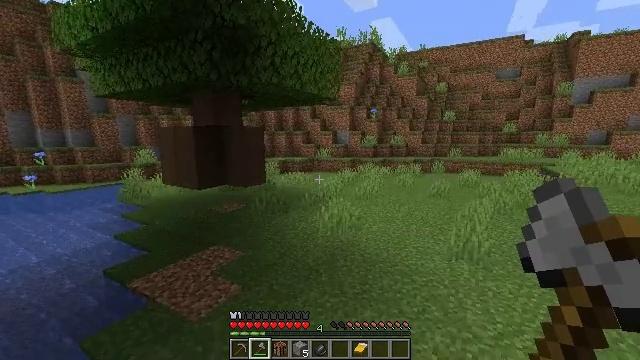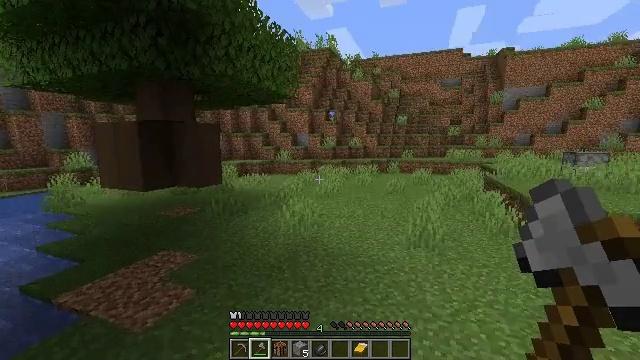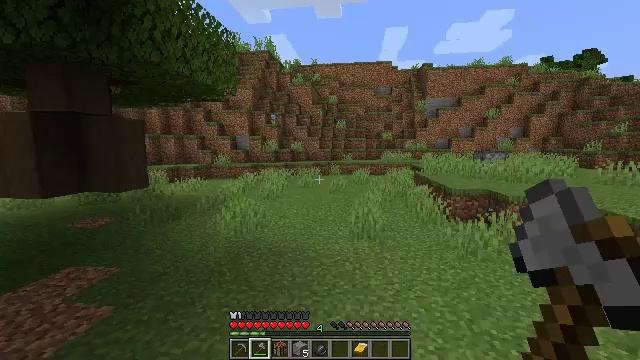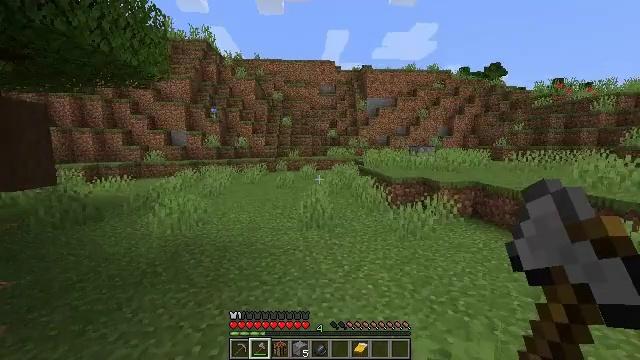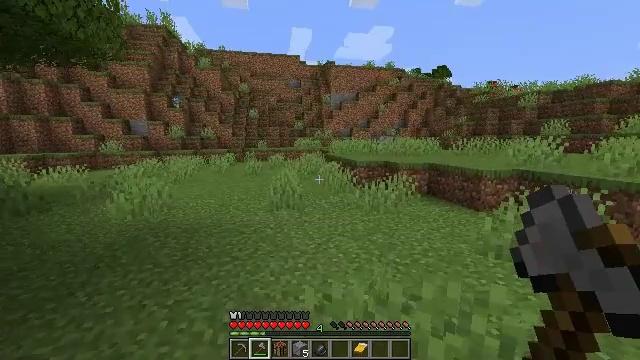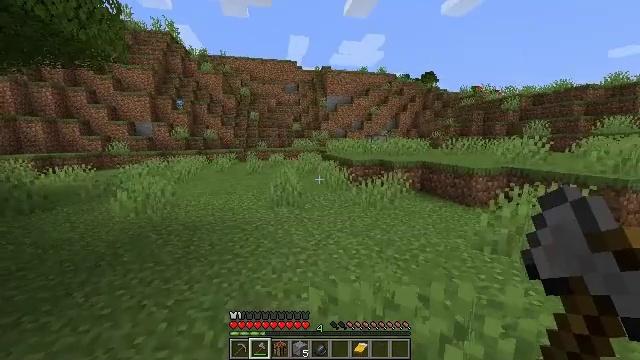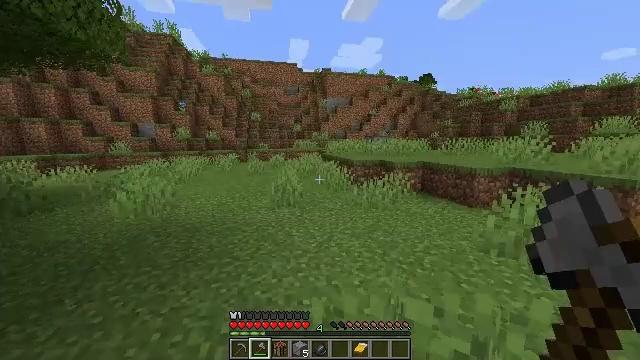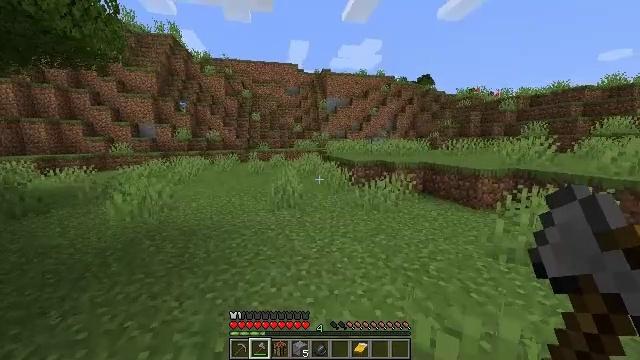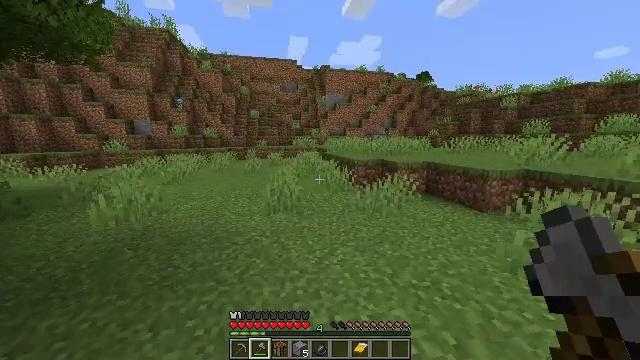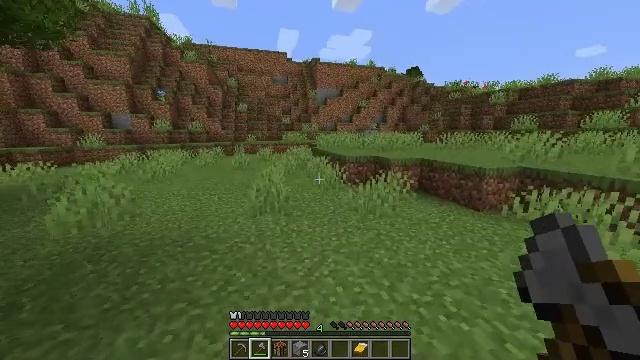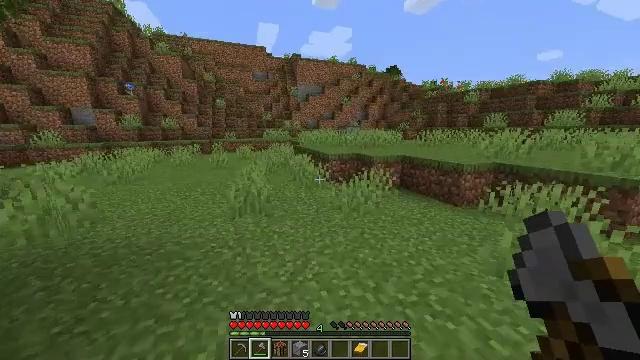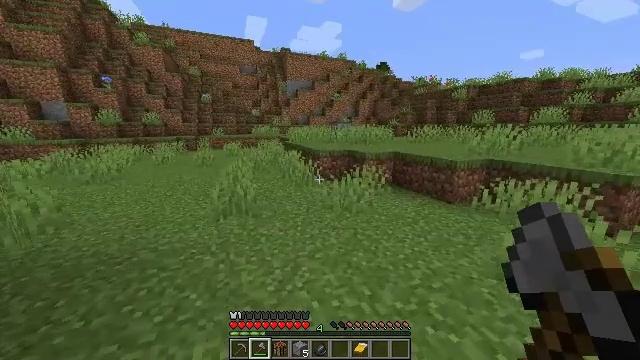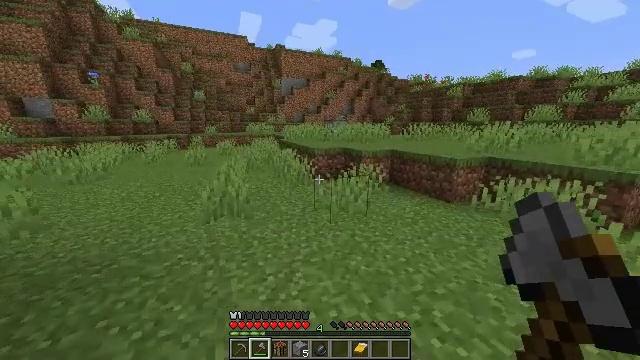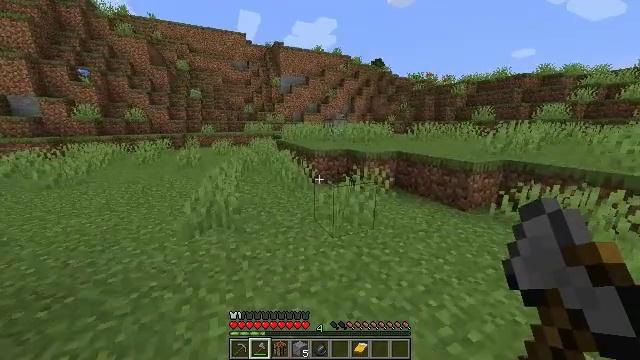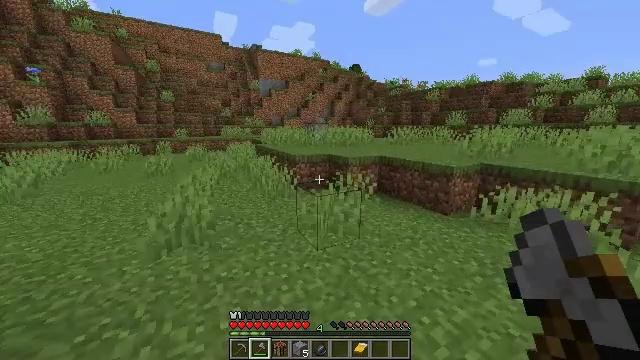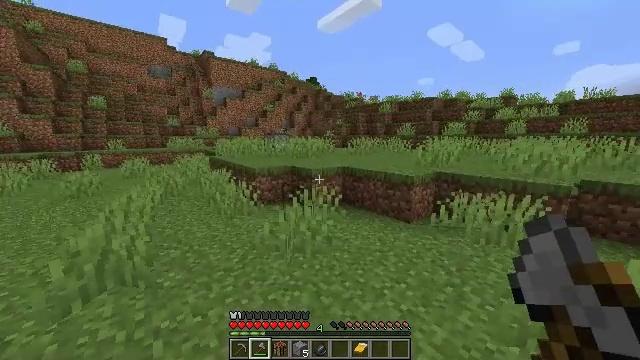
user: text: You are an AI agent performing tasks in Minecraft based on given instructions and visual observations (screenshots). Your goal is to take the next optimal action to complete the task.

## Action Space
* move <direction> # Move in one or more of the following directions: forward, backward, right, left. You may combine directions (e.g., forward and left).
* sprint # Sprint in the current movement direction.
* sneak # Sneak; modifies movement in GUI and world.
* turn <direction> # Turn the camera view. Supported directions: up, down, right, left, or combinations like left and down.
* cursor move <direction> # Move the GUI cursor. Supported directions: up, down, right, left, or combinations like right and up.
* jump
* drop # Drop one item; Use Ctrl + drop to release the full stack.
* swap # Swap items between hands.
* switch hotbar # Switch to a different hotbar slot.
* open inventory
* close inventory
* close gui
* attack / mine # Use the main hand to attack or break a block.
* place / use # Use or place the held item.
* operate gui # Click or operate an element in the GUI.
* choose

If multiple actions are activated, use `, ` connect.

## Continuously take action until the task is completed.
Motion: motion action
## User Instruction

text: Kill the sheep.
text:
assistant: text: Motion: move forward, turn right and up, jump
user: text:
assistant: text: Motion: move forward, turn right and up, jump
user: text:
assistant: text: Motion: move forward, sprint, turn right, jump
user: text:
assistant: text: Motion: move forward, sprint, turn right and down
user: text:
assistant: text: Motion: move forward, sprint
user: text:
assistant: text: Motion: move forward, sprint
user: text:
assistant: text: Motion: move forward, sprint
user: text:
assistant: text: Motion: move forward, sprint
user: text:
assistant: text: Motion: move forward, sprint, turn right and down
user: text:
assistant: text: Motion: move forward, sprint, turn right
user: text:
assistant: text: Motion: move forward, sprint, turn right and down
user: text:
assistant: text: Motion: move forward, sprint, turn right
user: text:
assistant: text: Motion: move forward, sprint
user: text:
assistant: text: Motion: move forward, sprint, turn right and up
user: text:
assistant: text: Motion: move forward, sprint, turn right and up
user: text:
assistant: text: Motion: move forward, sprint, turn right
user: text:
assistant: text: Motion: move forward
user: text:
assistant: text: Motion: move forward
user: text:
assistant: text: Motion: move forward
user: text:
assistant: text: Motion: move forward
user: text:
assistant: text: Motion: move forward
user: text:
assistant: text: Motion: move forward
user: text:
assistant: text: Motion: move forward
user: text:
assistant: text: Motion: move forward
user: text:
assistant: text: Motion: move forward
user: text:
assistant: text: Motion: move forward
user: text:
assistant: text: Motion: move forward
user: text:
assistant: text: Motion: move forward
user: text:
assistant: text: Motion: move forward
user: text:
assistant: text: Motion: move forward, turn left and down